Question: I've got combobox inside some panel :
'''
<ajaxToolkit:ComboBox
ID="YearList"
runat="server"
OnInit="YearList_Init1"
EnableTheming="false"
Width="45px"
ViewStateMode="Disabled" />
'''
and it was OK before I updated project to .NET 4 , after updating project (And AJAX) to .net4 it's looking like really strange ... I can't explain it proper , I will show :

how can I fix it ? :) Full CSS / ASPX page here -> <URL>
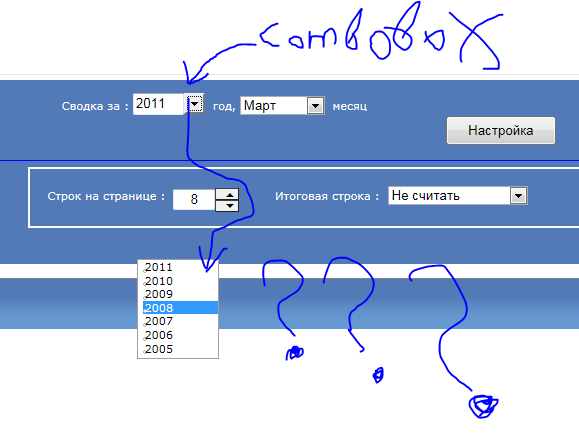
Answer: I had a similar issue and could resolve mine by removing the extender that I had added to the Panel containing the combobox. I had used a DropShadowExtender for the Panel, removing it caused the combobox to be displayed perfectly. Perhaps you can try that as well.